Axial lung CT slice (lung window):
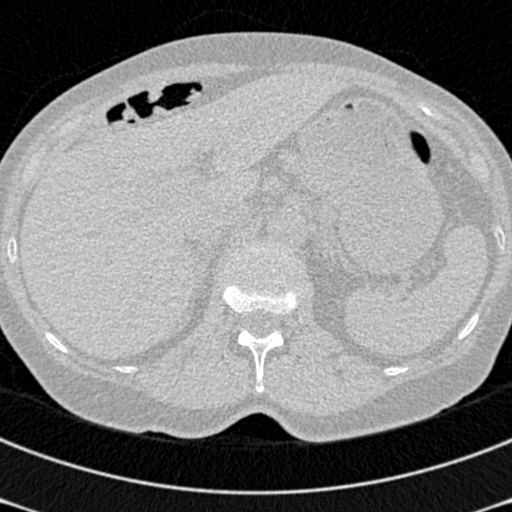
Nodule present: no